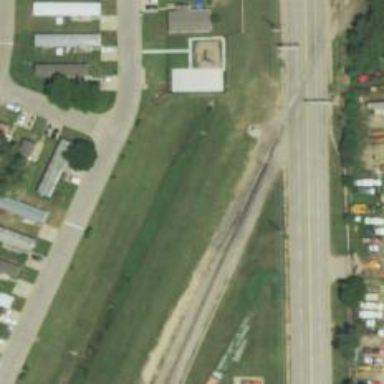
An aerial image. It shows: Railway siding with rails.